八年级 · 画法几何学
如图用尺规作 “与已知角相等的角” 的过程中，作出 $\angle A^{\prime} 0^{\prime} B^{\prime}=\angle A O B$ 的依据是 ( )

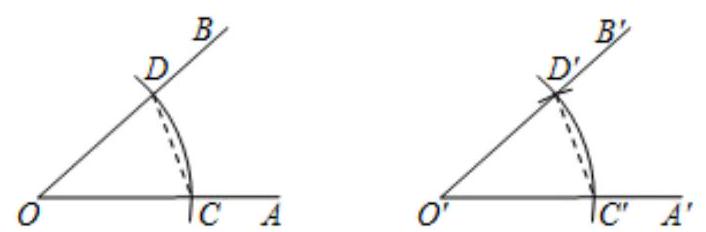
SAS
B. ASA
C. AAS
D. $\mathrm{SSS}$
答案: D